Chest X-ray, PA view. Patient: 36 years old, sex F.
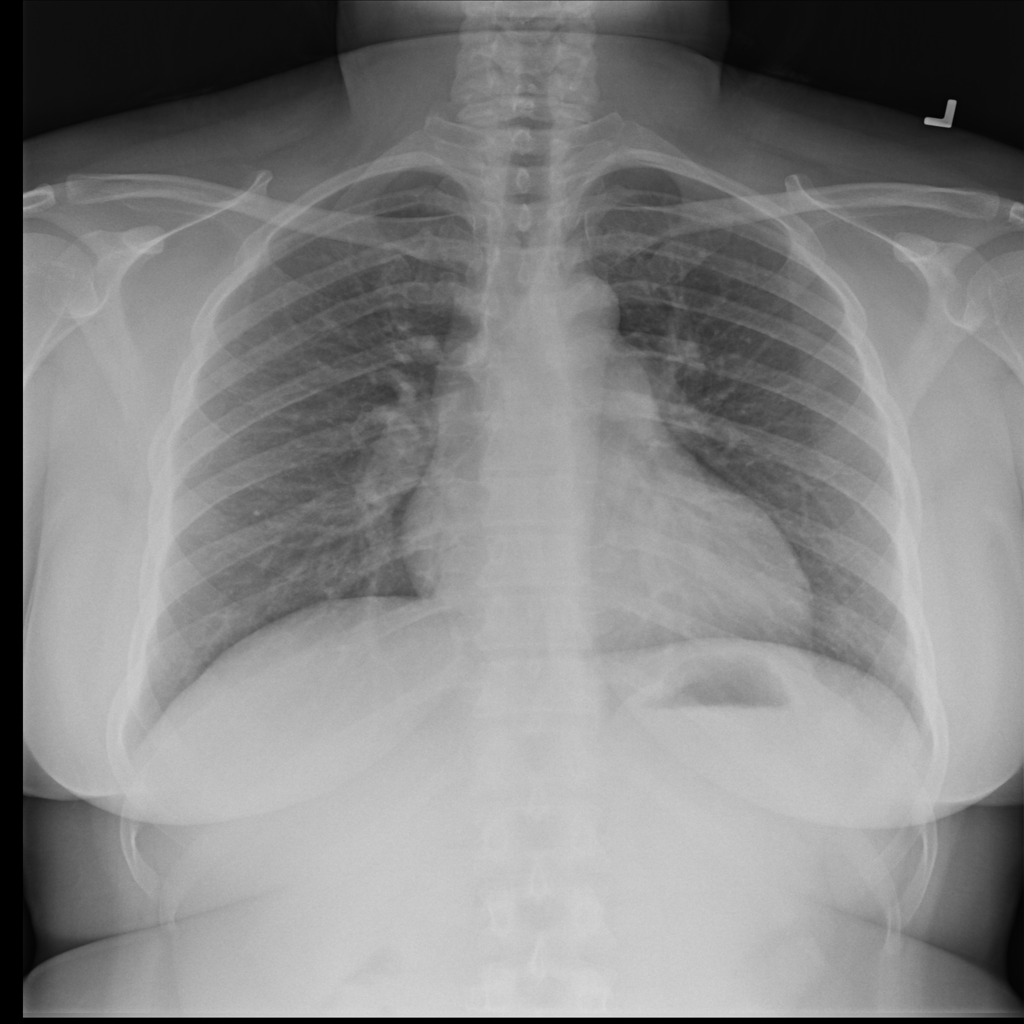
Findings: No Finding